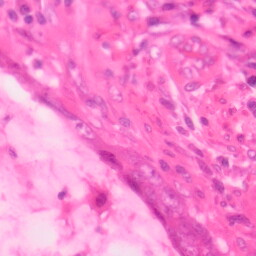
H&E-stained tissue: Colon